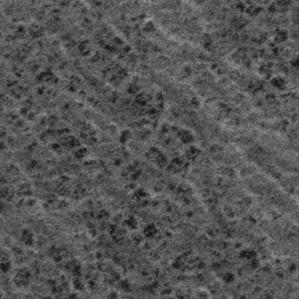
Label: frost